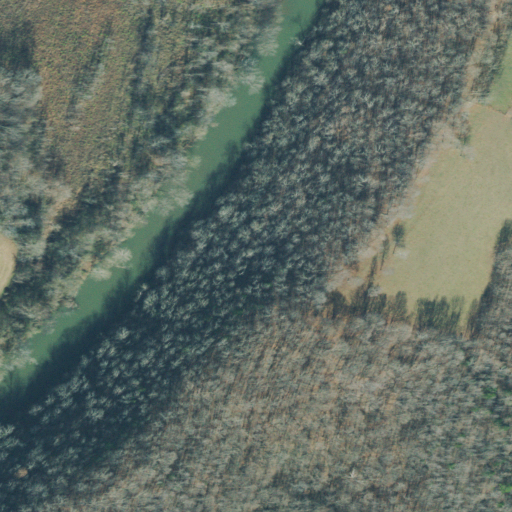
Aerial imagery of cliff(s) in Tennessee named Mackey Bluff containing deciduous forest, woody wetlands, evergreen forest, pasture, open water, herbaceous wetlands, cultivated crops, mixed forest, and grassland